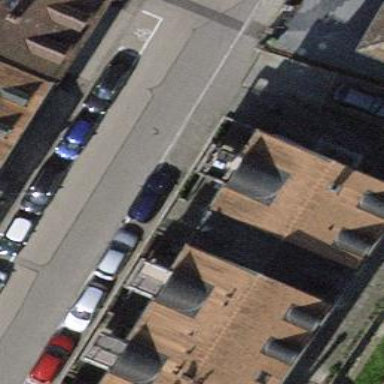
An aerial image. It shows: Street-side parking area.